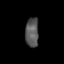
Tissue: skin
Cell type: Epithelial cells
Senescence score: 0.2323
Nuclear area (px): 373
Mean DAPI intensity: 89.7